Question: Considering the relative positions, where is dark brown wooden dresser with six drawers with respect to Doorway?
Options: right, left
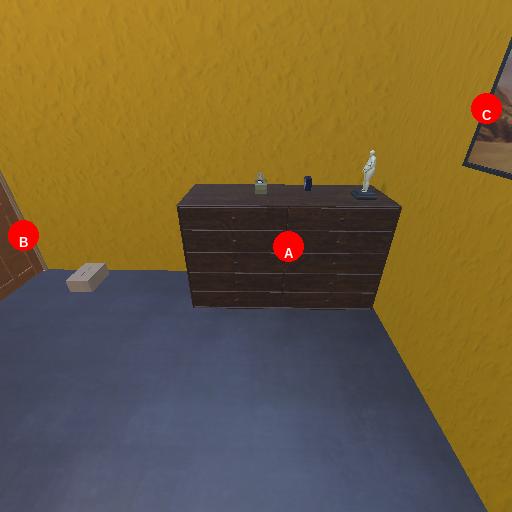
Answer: right